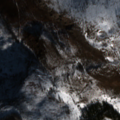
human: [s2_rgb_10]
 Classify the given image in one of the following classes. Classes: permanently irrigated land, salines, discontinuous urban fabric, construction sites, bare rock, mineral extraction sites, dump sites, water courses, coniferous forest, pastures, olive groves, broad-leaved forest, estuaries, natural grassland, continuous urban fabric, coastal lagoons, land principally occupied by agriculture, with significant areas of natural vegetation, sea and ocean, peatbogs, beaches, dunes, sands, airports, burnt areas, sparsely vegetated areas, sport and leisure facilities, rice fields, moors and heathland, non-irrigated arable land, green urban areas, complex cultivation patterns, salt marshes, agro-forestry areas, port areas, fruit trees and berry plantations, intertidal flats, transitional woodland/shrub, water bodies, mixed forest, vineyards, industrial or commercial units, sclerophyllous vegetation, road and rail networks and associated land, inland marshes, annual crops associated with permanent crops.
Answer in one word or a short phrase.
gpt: broad-leaved forest, coniferous forest, natural grassland, transitional woodland/shrub